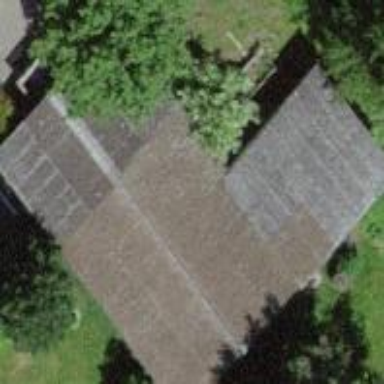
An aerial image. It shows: Barn.